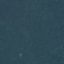
Land use / land cover: Forest